Aerial crown-view tile of a tropical tree (Barro Colorado Island, Panama), acquired 20250818:
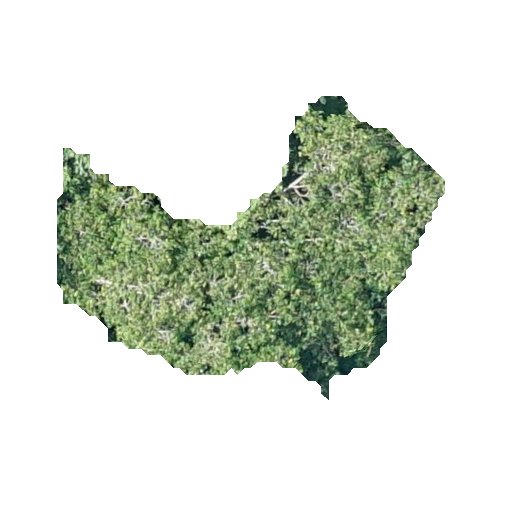
Species: Hura crepitans
GBIF accepted scientific name: Hura crepitans
Crown area: 94.409 m²